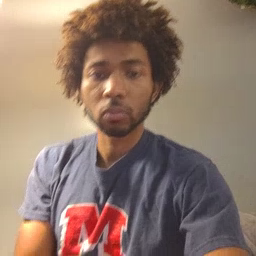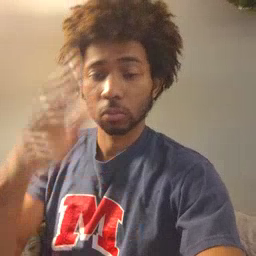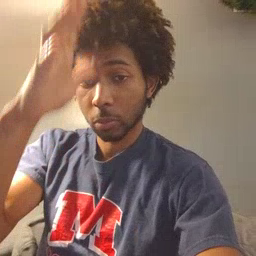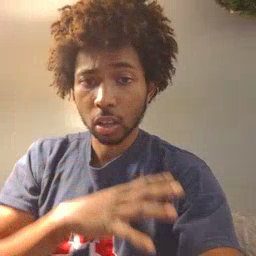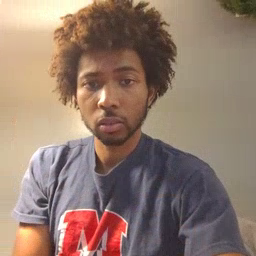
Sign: man